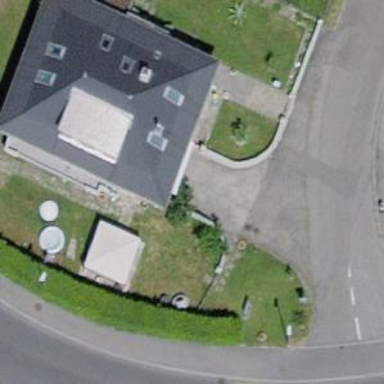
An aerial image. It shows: House with pyramidal roof shape.